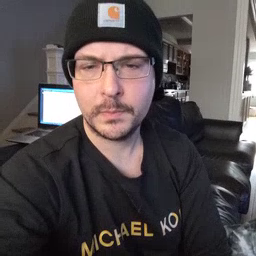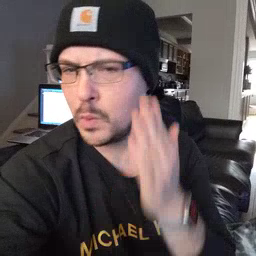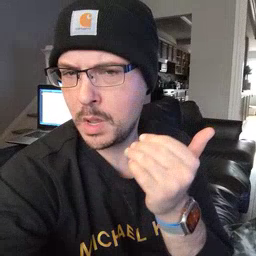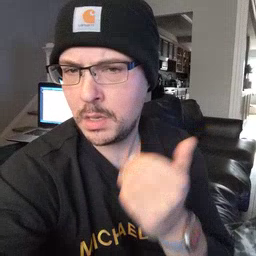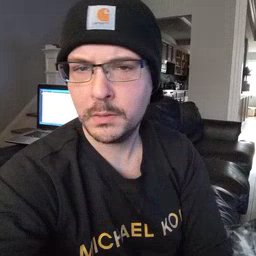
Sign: why